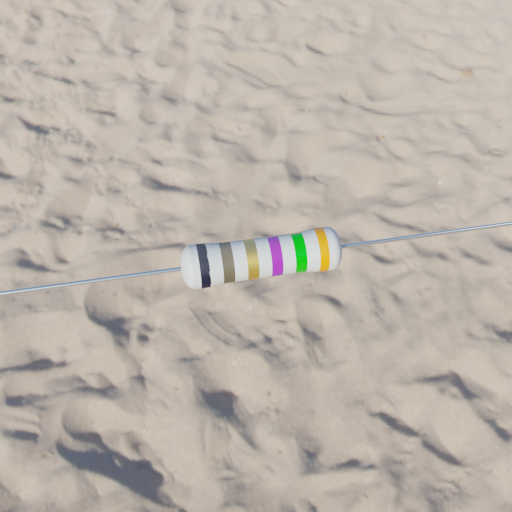
Resistor colour bands (in order): black, brown, gold, violet, green, orange